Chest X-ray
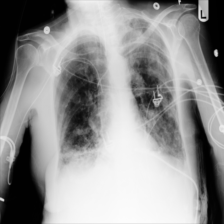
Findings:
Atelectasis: negative
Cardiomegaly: negative
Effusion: negative
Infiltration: positive
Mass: negative
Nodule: negative
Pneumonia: negative
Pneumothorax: negative
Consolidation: positive
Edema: negative
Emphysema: negative
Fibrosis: negative
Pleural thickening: negative
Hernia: negative